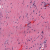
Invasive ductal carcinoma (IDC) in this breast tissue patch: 0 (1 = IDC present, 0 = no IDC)